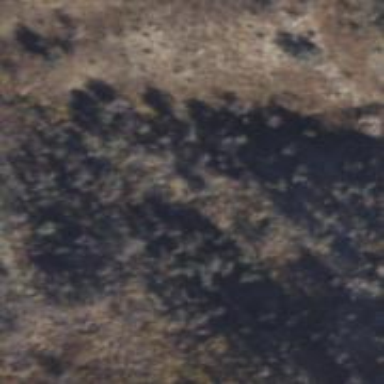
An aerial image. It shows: Beautiful woodland covered with trees.